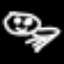
Label: frog